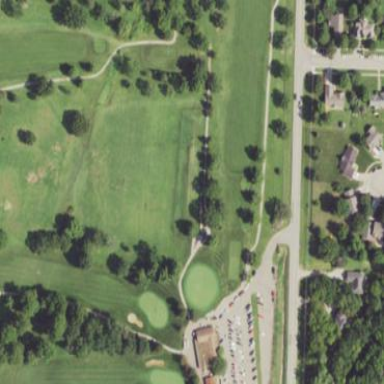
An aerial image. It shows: Driving range for golf on grass.